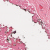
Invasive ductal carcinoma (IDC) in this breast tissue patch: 0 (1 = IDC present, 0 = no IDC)